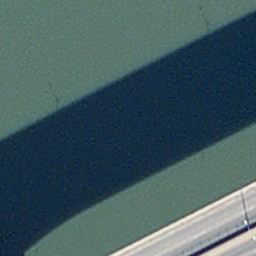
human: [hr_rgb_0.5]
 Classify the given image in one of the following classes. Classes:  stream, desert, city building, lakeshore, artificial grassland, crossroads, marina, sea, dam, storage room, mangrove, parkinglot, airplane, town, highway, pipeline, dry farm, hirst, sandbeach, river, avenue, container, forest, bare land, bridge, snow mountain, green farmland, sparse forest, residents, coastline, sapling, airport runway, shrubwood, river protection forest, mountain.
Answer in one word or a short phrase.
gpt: bridge